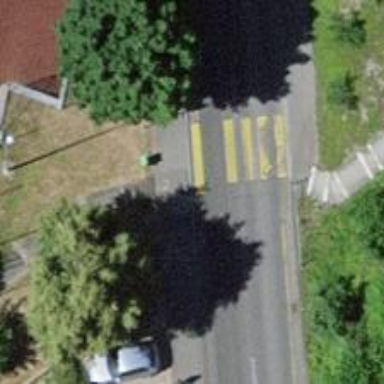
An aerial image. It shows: Kerb barrier.